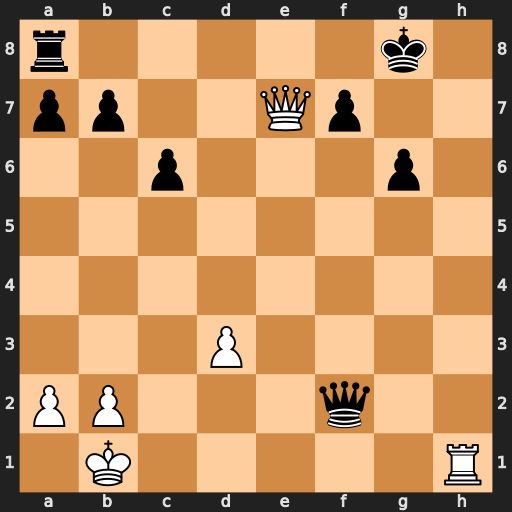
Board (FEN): r5k1/pp2Qp2/2p3p1/8/8/3P4/PP3q2/1K5R
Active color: w
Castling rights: -
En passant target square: -
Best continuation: Qe5 f6 Qe6+